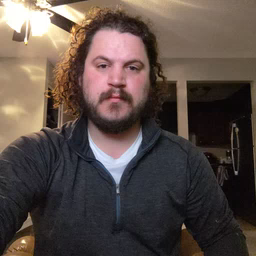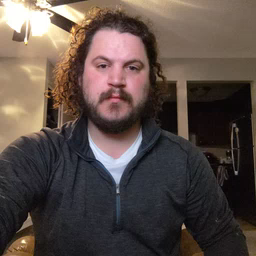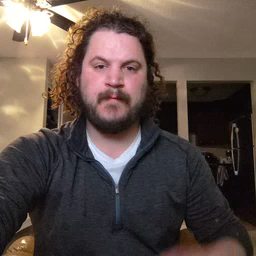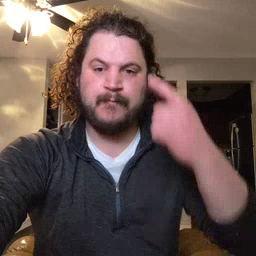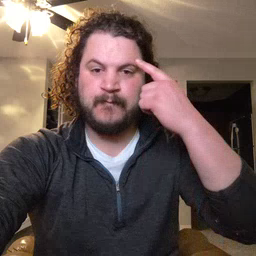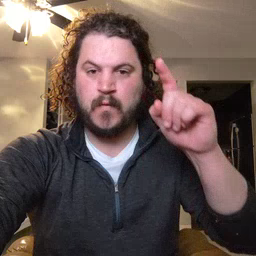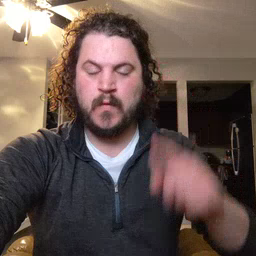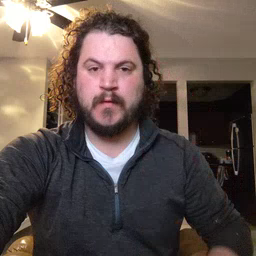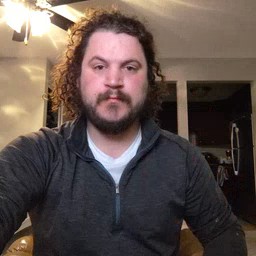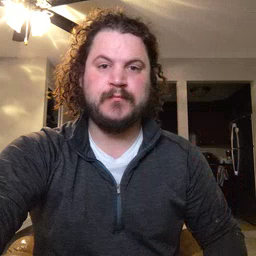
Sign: for